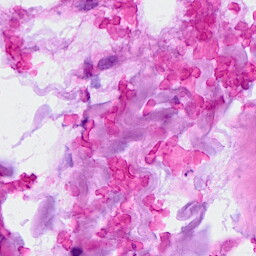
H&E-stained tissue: Breast